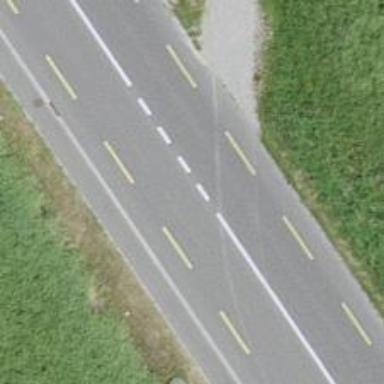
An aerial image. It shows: Primary highway with advisory cycle lane.